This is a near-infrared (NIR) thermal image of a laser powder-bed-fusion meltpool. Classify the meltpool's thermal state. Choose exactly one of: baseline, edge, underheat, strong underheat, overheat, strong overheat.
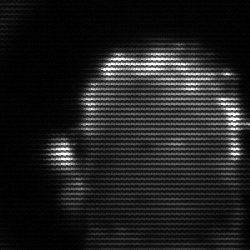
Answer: baseline